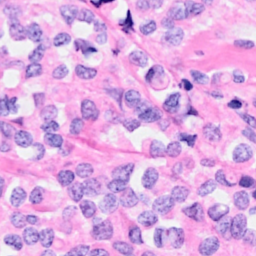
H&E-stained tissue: Breast